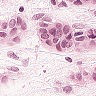
Metastatic tissue present: yes